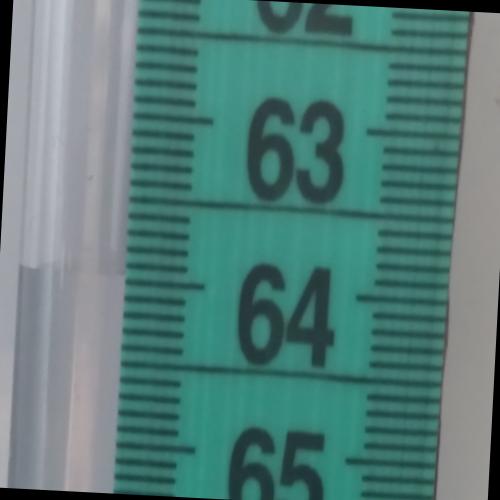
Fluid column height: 64.0 cm